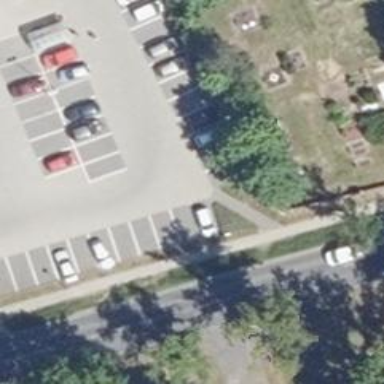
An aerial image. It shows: Road serving as parking aisle.